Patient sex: M
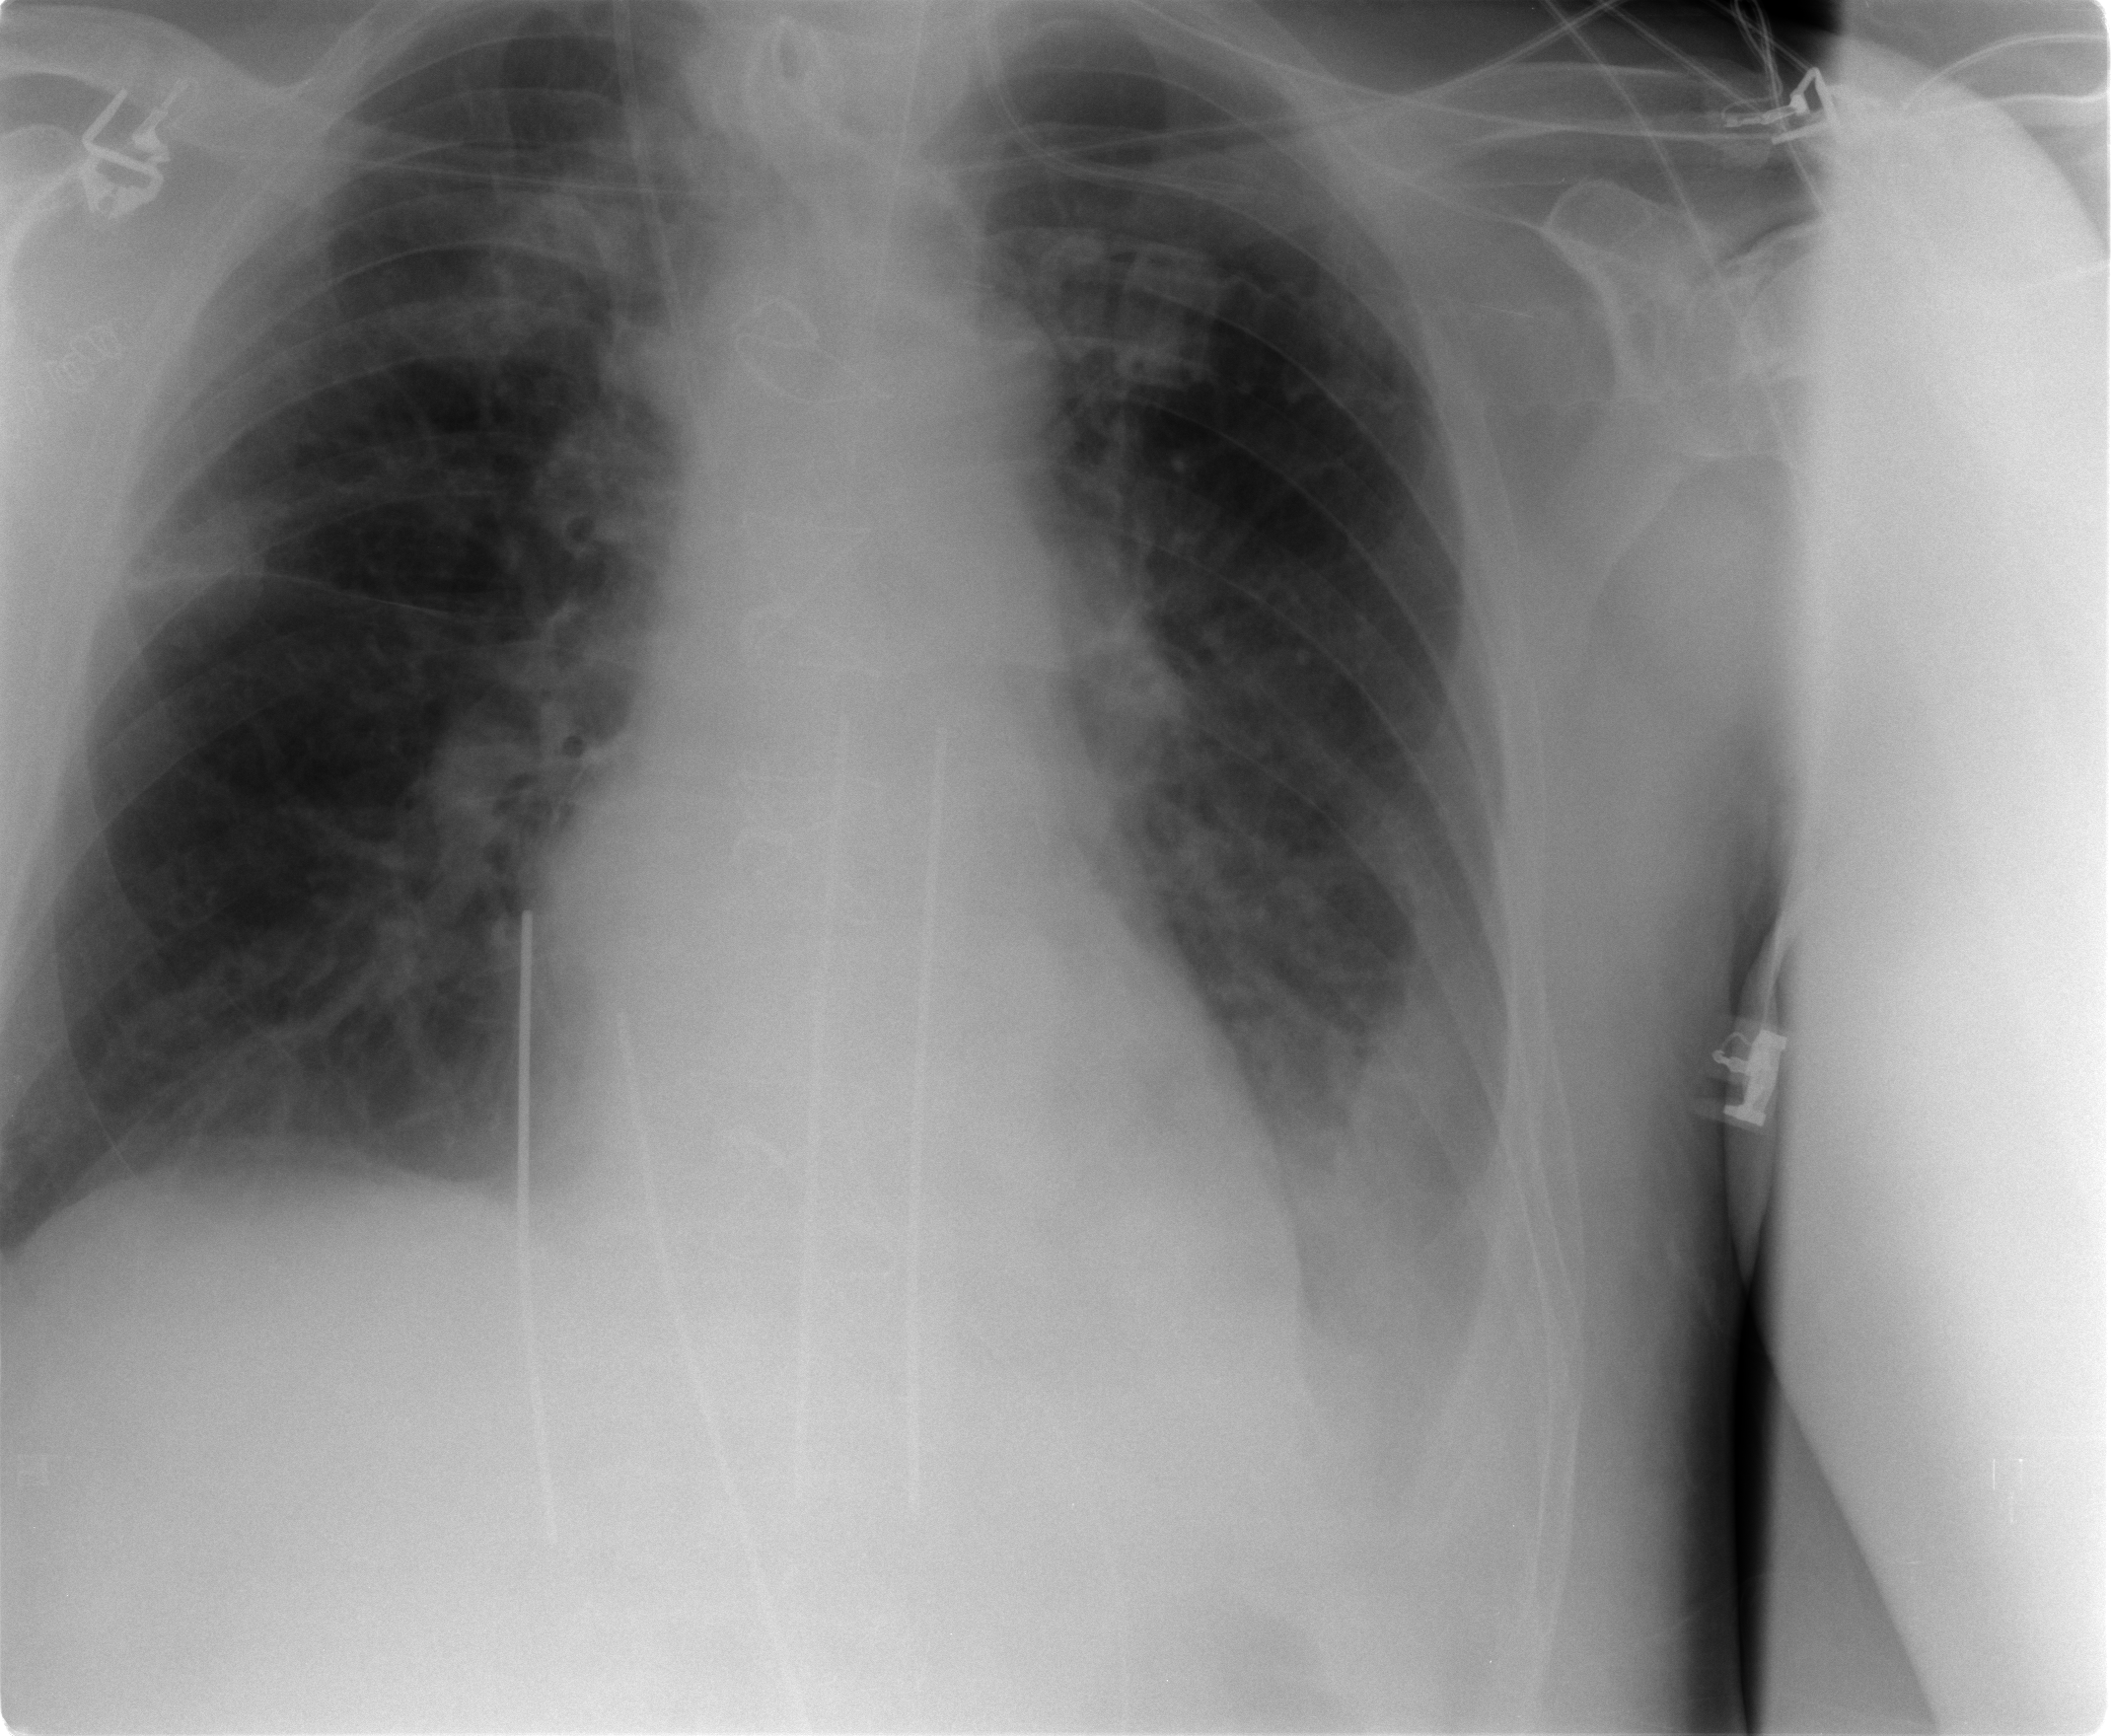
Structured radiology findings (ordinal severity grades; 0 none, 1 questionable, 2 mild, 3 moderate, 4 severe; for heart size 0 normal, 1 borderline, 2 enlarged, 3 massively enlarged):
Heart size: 0
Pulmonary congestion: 2
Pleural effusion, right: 1
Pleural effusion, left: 3
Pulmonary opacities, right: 2
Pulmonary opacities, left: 1
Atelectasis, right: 2
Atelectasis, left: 2